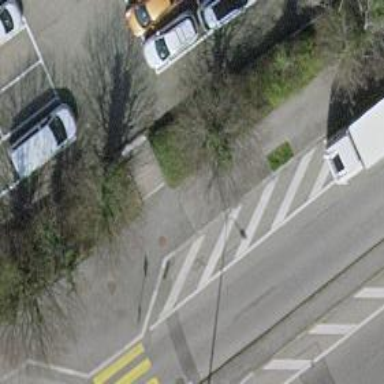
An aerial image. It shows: Set of steps on the road.